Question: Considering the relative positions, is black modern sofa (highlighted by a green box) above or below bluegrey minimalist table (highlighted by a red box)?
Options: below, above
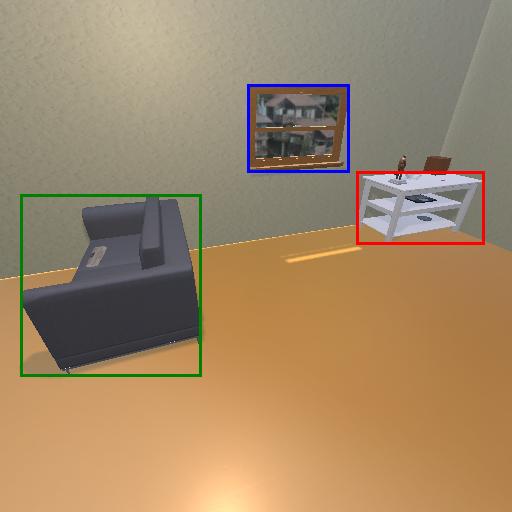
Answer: below